【题型】填空题　【知识点】平面几何　【难度】medium
如图，我国汉代数学家赵爽在注释《周髀算经》时给出的“赵爽弦图”是由四个全等的直角三角形和中间的小正方形\(EFGH\)构成的一个大正方形\(ABCD\)，直线\(EG\)交正方形\(ABCD\)的两点于点\(P\)、\(Q\)，当正方形\(ABCD\)的面积为 10，正方形\(EFGH\)的面积为 4 时，\(AP = \underline{\quad\quad}\)

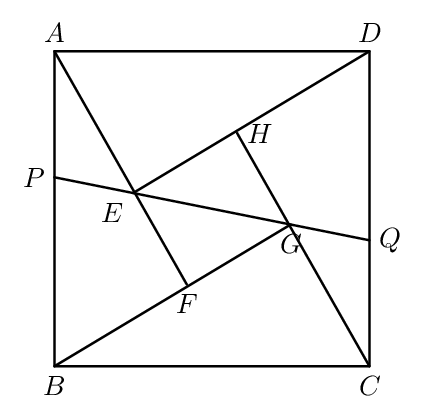
【解答】
\vspace{1em}
【答案】\(\boldsymbol{\dfrac{\sqrt{10}}{4}}\)

\vspace{0.5em}
【分析】过点\(P\)作\(PK \perp AE\)于点\(K\)，由题意得\(AB = \sqrt{10}, AE = BF, FE = 2, \angle EFG = 90^\circ\)，设\(AE = BF = x\)，由勾股定理得\(x^2 + (x + 2)^2 = (\sqrt{10})^2\)，解得：\(x = 1\)，那么\(\tan\angle BAF = \dfrac{BF}{AF} = \dfrac{1}{3} = \dfrac{PK}{AK}\)，设\(PK = m, AK = 3m\)，可知\(\triangle PKE\)为等腰直角三角形，则\(EK = PK = m\)，由\(AK + EK = AE\)得\(m + 3m = 1\)，则\(m = \dfrac{1}{4}\)，故\(PK = \dfrac{1}{4}, AK = \dfrac{3}{4}\)，由勾股定理得\(AP = \dfrac{\sqrt{10}}{4}\)。

\vspace{0.5em}
【详解】过点\(P\)作\(PK \perp AE\)于点\(K\)，

由题意得\(AB = \sqrt{10}, AE = BF, FE = 2, \angle EFG = 90^\circ\)，

设\(AE = BF = x\)，

由勾股定理得：\(BF^2 + AF^2 = AB^2\)，

\(\therefore x^2 + (x + 2)^2 = (\sqrt{10})^2\)，

解得：\(x = 1\) 或 \(x = -3\)，

\(\therefore \tan\angle BAF = \dfrac{BF}{AF} = \dfrac{1}{3} = \dfrac{PK}{AK}\)，

设\(PK = m, AK = 3m\)，

\(\because\) 正方形\(EFGH\)，

\(\therefore FE = FG\)，

\(\therefore \angle FEG = \angle AEP = 45^\circ\)

\(\therefore \triangle PKE\)为等腰直角三角形，

\(\therefore EK = PK = m\)，

由\(AK + EK = AE\)

得\(m + 3m = 1\)，

\(\therefore m = \dfrac{1}{4}\)，

\(\therefore PK = \dfrac{1}{4}, AK = \dfrac{3}{4}\)，

\(\therefore\) 由勾股定理得\(AP = \dfrac{\sqrt{10}}{4}\)，

故答案为：\(\dfrac{\sqrt{10}}{4}\)。

\vspace{0.5em}
【点睛】本题考查了正方形的性质，勾股定理，解直角三角形，等腰三角形的判定与性质，正确添加辅助线是解题的关键。
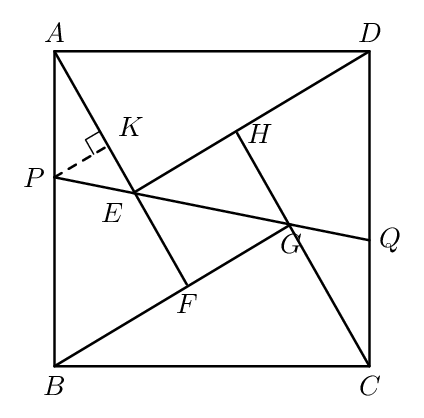